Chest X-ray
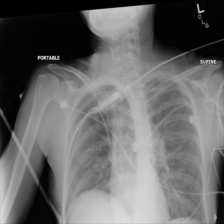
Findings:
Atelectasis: negative
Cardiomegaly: negative
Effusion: negative
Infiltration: negative
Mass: negative
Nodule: negative
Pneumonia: negative
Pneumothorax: negative
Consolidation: negative
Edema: negative
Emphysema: negative
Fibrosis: negative
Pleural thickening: negative
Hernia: negative